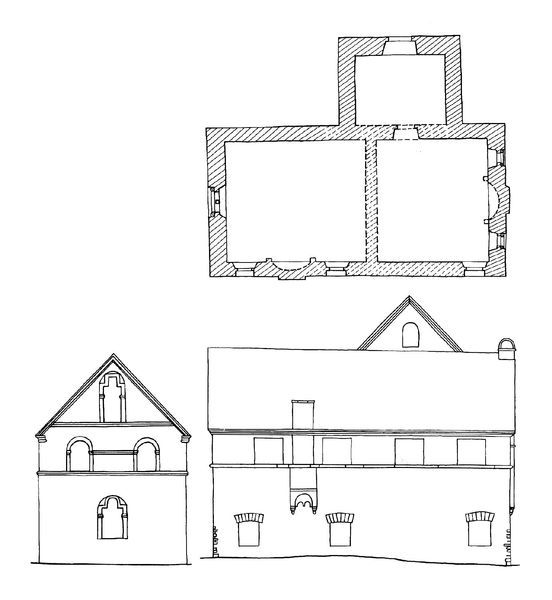
Titel: Karden, Stiftsstr. 30, sog. Korbisch
Standort: Karden (EU - D - RP)
Schlagwörter: weiß, fenster, raum, skizze, tür, zeichnung, zimmer, dach, gebäude, haus, architektur, hütte, kirche, drei, innen, front, frontal, renaissance, kamin, schornstein, ansicht, bogen, fassade, giebel, linien, rundbogen, seitenansicht, umriss, bögen, eingang, außen, wohnhaus, dachfenster, schlicht, schwarzweiß, räume, entwurf, gotisch, obergaden, mauern, mezzanin, mittelalter, rundbögen, romanik, kapelle, gaube, plan, stockwerke, querschnitt, schwar, riss, grundriss, aufriss, etage, dreigeschossig, außenansicht, satteldach, mehrstöckig, rindbögen, uimmer